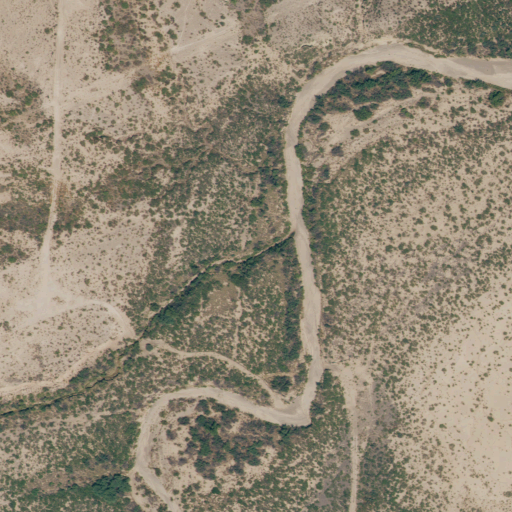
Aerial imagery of valley in Texas named Threemile Draw containing shrub and open development